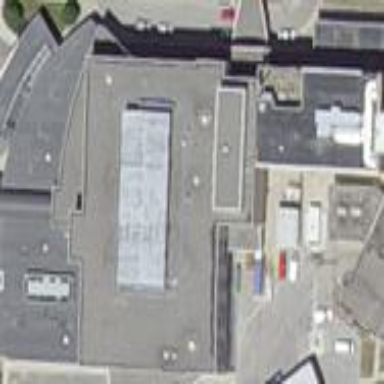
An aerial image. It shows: Hospital building.